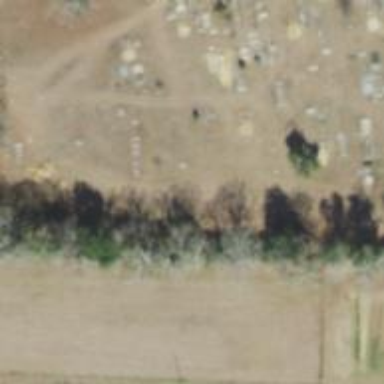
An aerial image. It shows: Cemetery.